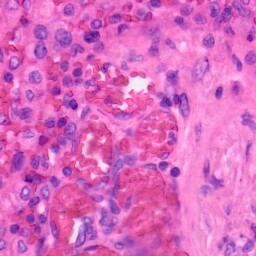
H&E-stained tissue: Lung